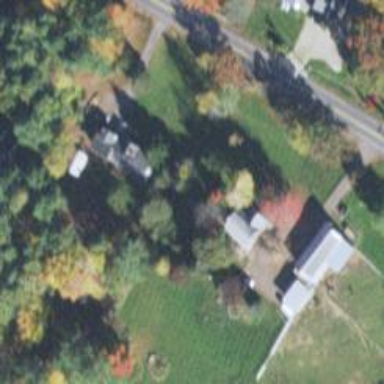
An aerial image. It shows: Residential building located on farm.